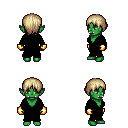
a pixel art fantasy rpg character, female body template, orc, green skin, black robe, metal pants, white blonde plain hairstyle, gold gloves, four views (front, back, left, right), 2x2 character sprite sheet, small pixel art, hard edges, no anti-aliasing